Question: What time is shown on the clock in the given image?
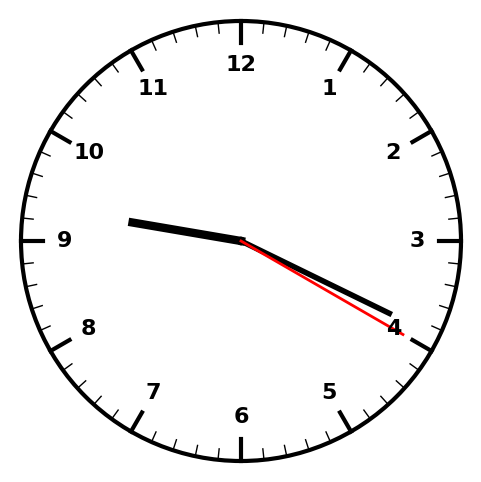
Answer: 09:19:20